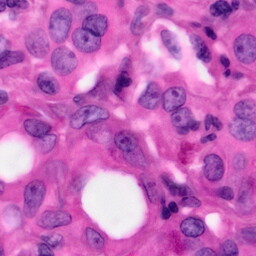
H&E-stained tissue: Pancreatic